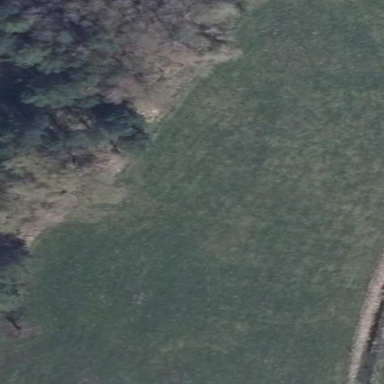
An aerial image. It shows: Beautiful meadow.